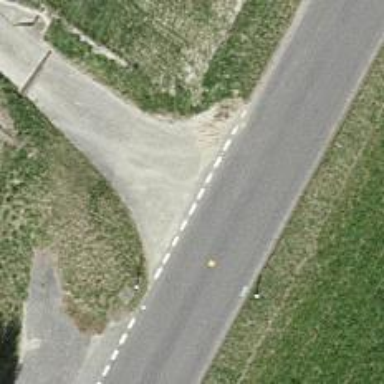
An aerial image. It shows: Well-maintained track road of grade 1.